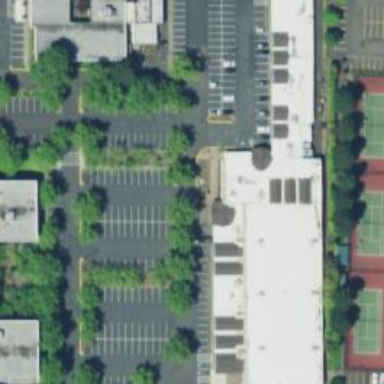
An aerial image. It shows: Parking space is available.